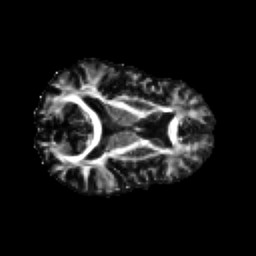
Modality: FA
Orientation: axial
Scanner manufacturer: ge
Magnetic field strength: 3 T
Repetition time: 17 s
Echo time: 0.0877 s